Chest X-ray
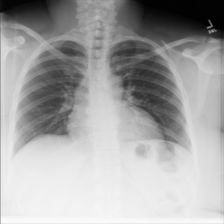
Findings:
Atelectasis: negative
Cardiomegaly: positive
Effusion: negative
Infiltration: negative
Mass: negative
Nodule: negative
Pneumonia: negative
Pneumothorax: negative
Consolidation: negative
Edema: negative
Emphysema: negative
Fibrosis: negative
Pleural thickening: negative
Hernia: negative